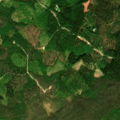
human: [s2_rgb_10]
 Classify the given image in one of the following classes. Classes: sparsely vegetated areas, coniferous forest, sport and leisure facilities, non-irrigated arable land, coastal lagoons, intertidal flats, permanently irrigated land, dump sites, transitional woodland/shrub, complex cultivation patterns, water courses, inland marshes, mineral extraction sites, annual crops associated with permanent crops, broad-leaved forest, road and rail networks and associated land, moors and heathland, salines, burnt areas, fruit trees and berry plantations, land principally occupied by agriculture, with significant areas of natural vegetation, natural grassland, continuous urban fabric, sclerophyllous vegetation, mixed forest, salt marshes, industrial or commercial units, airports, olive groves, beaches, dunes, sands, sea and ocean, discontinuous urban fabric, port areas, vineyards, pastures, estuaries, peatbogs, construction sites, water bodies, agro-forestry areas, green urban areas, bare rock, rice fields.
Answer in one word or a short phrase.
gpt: coniferous forest, mixed forest